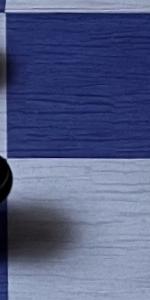
Label: Empty